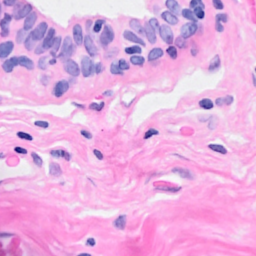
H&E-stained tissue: Breast